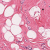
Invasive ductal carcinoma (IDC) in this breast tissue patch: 0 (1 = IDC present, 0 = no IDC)